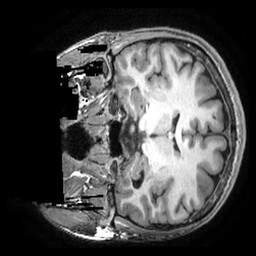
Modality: T1w
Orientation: coronal
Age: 31
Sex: male
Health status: healthy
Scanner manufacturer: ge